Question: Hi I'm trying to make a two player pong game but the Multitouch part of it is not working I know the device I'm using is Multitouch enabled so something in my code must be wrong. Right now i have two dedicated parts of the background that when touched set the paddle location but if someones finger is on the screen it won't recognize the second touch.
'''
public class TwoPlayerMode extends SimpleBaseGameActivity {
private static final int CAMERA_WIDTH = 800;
private static final int CAMERA_HEIGHT = 480;
private ITextureRegion mField, mField1, mField2, mField3, mPaddle;
private Sprite bottomPaddleSprite, topPaddleSprite, backgroundSpriteP2, backgroundSpriteP1, backgroundSpriteP3;
private String homelife, awaylife;
private int homeCount, awayCount;
Font mFont;
Text scores, lives;
SharedPreferences prefs;
MultiTouchController mtc;
@Override
public EngineOptions onCreateEngineOptions() {
mtc = new MultiTouchController();
final Camera camera = new Camera(0, 0, CAMERA_WIDTH, CAMERA_HEIGHT);
final FixedStepEngine engine = new FixedStepEngine(new EngineOptions(true,
ScreenOrientation.LANDSCAPE_FIXED, new RatioResolutionPolicy(
CAMERA_WIDTH, CAMERA_HEIGHT), camera),60);
if (MultiTouch.isSupported(this)) {
Toast.makeText(this, "Multitouch", Toast.LENGTH_LONG).show();
engine.setTouchController(mtc);
}
return engine.getEngineOptions();
}
@Override
protected void onCreateResources() {
prefs = PreferenceManager.getDefaultSharedPreferences(getBaseContext());
try {
ITexture paddle = new BitmapTexture(this.getTextureManager(),
new IInputStreamOpener() {
@Override
public InputStream open() throws IOException {
boolean light = prefs.getBoolean("theme", false);
if (light) {
return getAssets().open("gfx/paddle2.png");
} else {
return getAssets().open("gfx/paddle.png");
}
}
});
ITexture fieldmid = new BitmapTexture(this.getTextureManager(),
new IInputStreamOpener() {
@Override
public InputStream open() throws IOException {
boolean light = prefs.getBoolean("theme", false);
if (light) {
return getAssets().open("gfx/fieldmid2.png");
} else {
return getAssets().open("gfx/fieldmid.png");
}
}
});
ITexture fieldend = new BitmapTexture(this.getTextureManager(),
new IInputStreamOpener() {
@Override
public InputStream open() throws IOException {
boolean light = prefs.getBoolean("theme", false);
if (light) {
return getAssets().open("gfx/fieldend2.png");
} else {
return getAssets().open("gfx/fieldend.png");
}
}
});
// 2 - Load bitmap textures into VRAM
fieldend.load();
fieldmid.load();
paddle.load();
// 3 - Set up texture regions
this.mField1 = TextureRegionFactory.extractFromTexture(fieldend);
this.mField2 = TextureRegionFactory.extractFromTexture(fieldmid);
this.mField3 = TextureRegionFactory.extractFromTexture(fieldend);
this.mPaddle = TextureRegionFactory.extractFromTexture(paddle);
loadFonts();
} catch (IOException e) {
Debug.e(e);
}
}
public void loadFonts() {
FontFactory.setAssetBasePath("font/");
final ITexture fontTexture = new BitmapTextureAtlas(
getTextureManager(), 256, 256,
TextureOptions.BILINEAR_PREMULTIPLYALPHA);
boolean light = prefs.getBoolean("theme", false);
if (light) {
mFont = FontFactory.createFromAsset(getFontManager(), fontTexture,
getAssets(), "plaincre.ttf", 40f, true,
Color.rgb(0, 221, 255));
} else {
mFont = FontFactory.createFromAsset(getFontManager(), fontTexture,
getAssets(), "plaincre.ttf", 40f, true,
Color.rgb(0, 153, 204));
}
mFont.load();
}
@Override
protected Scene onCreateScene() {
final Scene scene = new Scene();
topPaddleSprite = new Sprite(0, 195, this.mPaddle,
getVertexBufferObjectManager());
bottomPaddleSprite = new Sprite(785, 195, this.mPaddle,
getVertexBufferObjectManager());
// my spirtes and background
/*
* Sprite backgroundSprite = new Sprite(0, 0, this.mField,
* getVertexBufferObjectManager()); scene.attachChild(backgroundSprite);
*/
backgroundSpriteP1 = new Sprite(0, 0, this.mField1,
getVertexBufferObjectManager()) {
boolean mGrabbed = false;
@Override
public boolean onAreaTouched(final TouchEvent pSceneTouchEvent, final float pTouchAreaLocalX, final float pTouchAreaLocalY) {
switch(pSceneTouchEvent.getAction()) {
case TouchEvent.ACTION_DOWN:
if (pSceneTouchEvent.isActionMove()
|| pSceneTouchEvent.isActionDown()) {
topPaddleSprite.setPosition(0f,
pSceneTouchEvent.getY() - topPaddleSprite.getHeight() / 2);
}
this.mGrabbed = true;
break;
case TouchEvent.ACTION_MOVE:
if(this.mGrabbed) {
if (pSceneTouchEvent.isActionMove()
|| pSceneTouchEvent.isActionDown()) {
topPaddleSprite.setPosition(0f,
pSceneTouchEvent.getY() - topPaddleSprite.getHeight() / 2);
} }
break;
case TouchEvent.ACTION_UP:
if(this.mGrabbed) {
this.mGrabbed = false;
if (pSceneTouchEvent.isActionMove()
|| pSceneTouchEvent.isActionDown()) {
topPaddleSprite.setPosition(0f,
pSceneTouchEvent.getY() - topPaddleSprite.getHeight() / 2);
}
}
break;
}
return true;
}
};
backgroundSpriteP2 = new Sprite(backgroundSpriteP1.getWidth(), 0,
this.mField2, getVertexBufferObjectManager());
backgroundSpriteP3 = new Sprite(backgroundSpriteP1.getWidth()
+ backgroundSpriteP2.getWidth(), 0, this.mField3,
getVertexBufferObjectManager()) {
boolean mGrabbed = false;
@Override
public boolean onAreaTouched(final TouchEvent pSceneTouchEvent, final float pTouchAreaLocalX, final float pTouchAreaLocalY) {
switch(pSceneTouchEvent.getAction()) {
case TouchEvent.ACTION_DOWN:
bottomPaddleSprite.setPosition(785f,
pTouchAreaLocalY - bottomPaddleSprite.getHeight() / 2);
this.mGrabbed = true;
break;
case TouchEvent.ACTION_MOVE:
if(this.mGrabbed) {
bottomPaddleSprite.setPosition(785f,
pSceneTouchEvent.getY() - bottomPaddleSprite.getHeight() / 2);
}
break;
case TouchEvent.ACTION_UP:
if(this.mGrabbed) {
this.mGrabbed = false;
bottomPaddleSprite.setPosition(785f,
pSceneTouchEvent.getY() - bottomPaddleSprite.getHeight() / 2);
}
break;
}
return true;
}
};
scene.registerTouchArea(backgroundSpriteP1);
scene.registerTouchArea(backgroundSpriteP3);
scene.setTouchAreaBindingOnActionMoveEnabled(true);
scene.setTouchAreaBindingOnActionDownEnabled(true);
scene.attachChild(backgroundSpriteP1);
scene.attachChild(backgroundSpriteP2);
scene.attachChild(backgroundSpriteP3);
scene.attachChild(topPaddleSprite);
scene.attachChild(bottomPaddleSprite);
awayCount = 3;
awaylife = "3";
homeCount = 3;
homelife = "3";
scores = new Text(50, 50, mFont, awaylife,
getVertexBufferObjectManager());
lives = new Text(650, 50, mFont, homelife,
getVertexBufferObjectManager());
scene.attachChild(lives);
scene.attachChild(scores);
return scene;
}
}
'''
Here is a screenshot

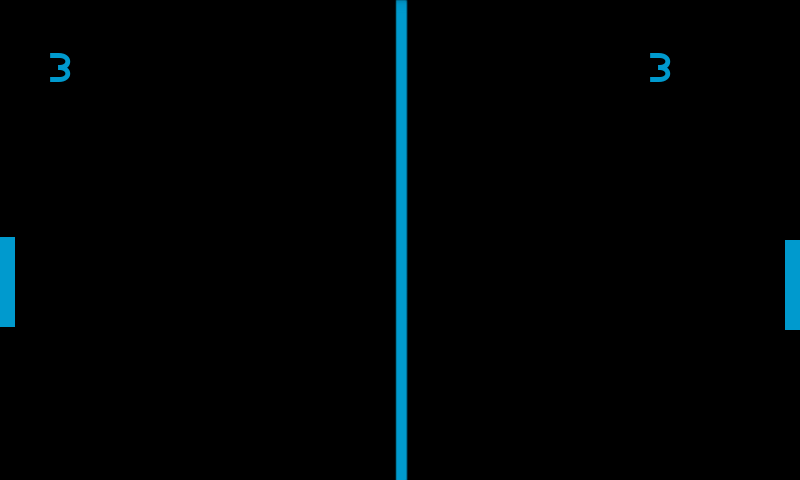
Answer: Looks like the problem described <URL>.
There's no reference to TouchOptions in the posted code.